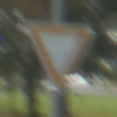
Verkehrszeichen: VorfahrtGewaehren
Umgebung: Outdoor, Suburban
Tageszeit: MorningAfternoon
Wetter: PartlyCloudy
Licht: Natural
Jahreszeit: NotSpecified
Kontrast: HighContrast